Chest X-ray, AP view. Patient: 32 years old, sex M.
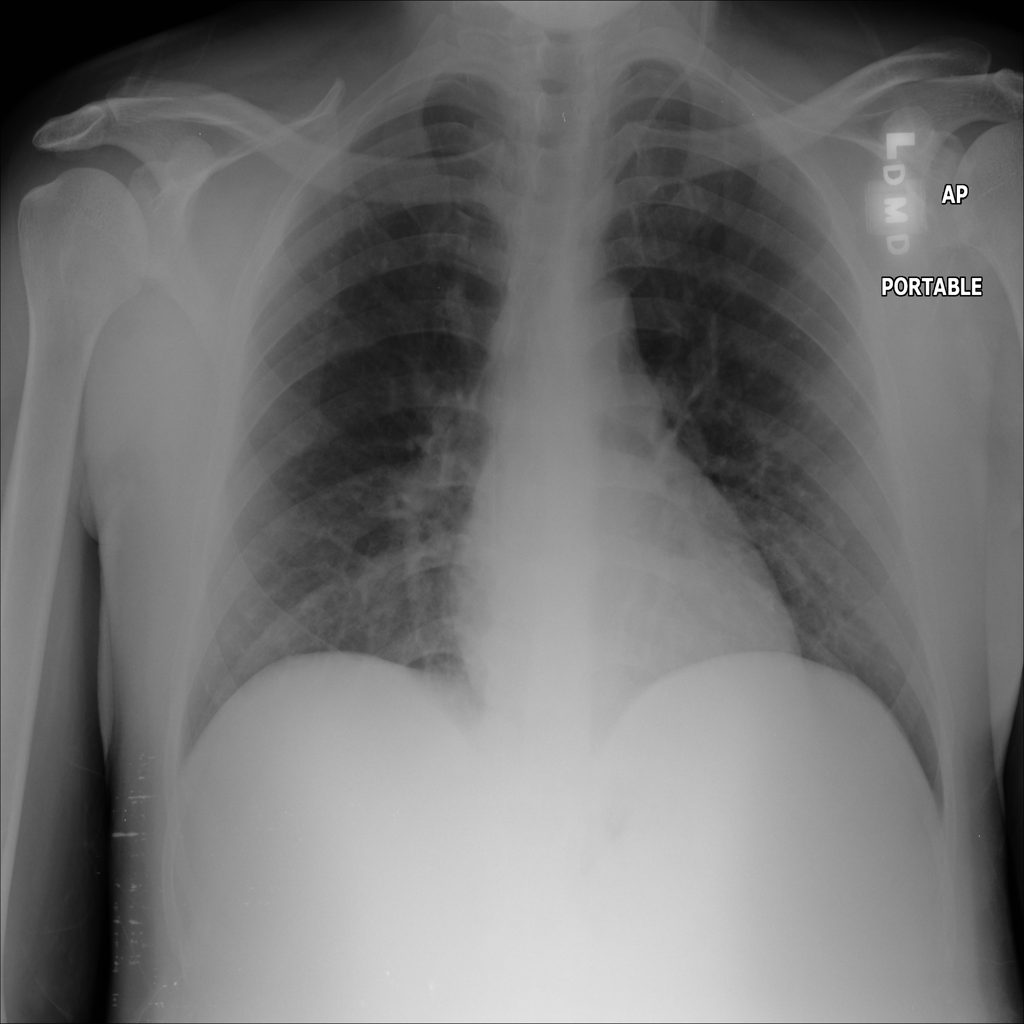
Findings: No Finding